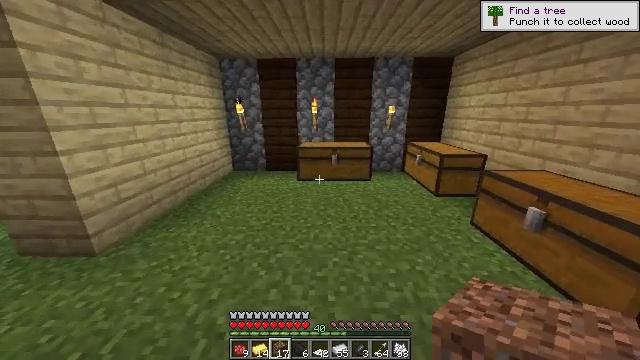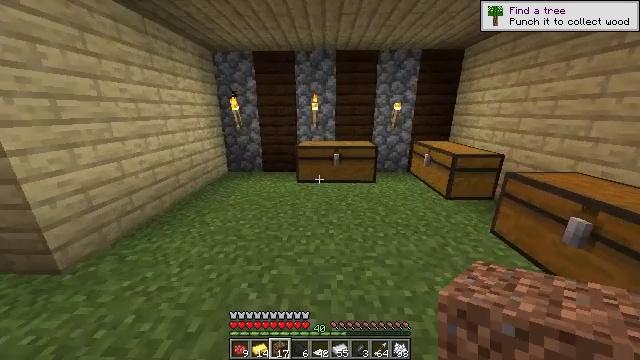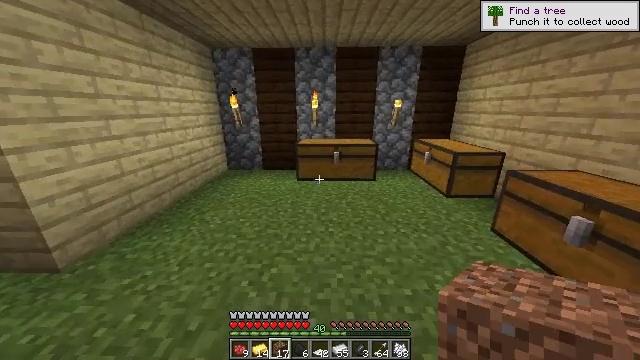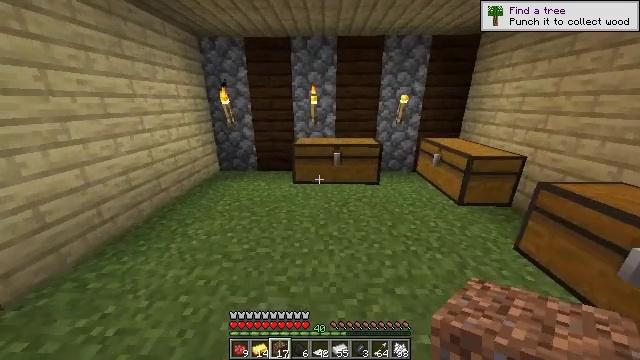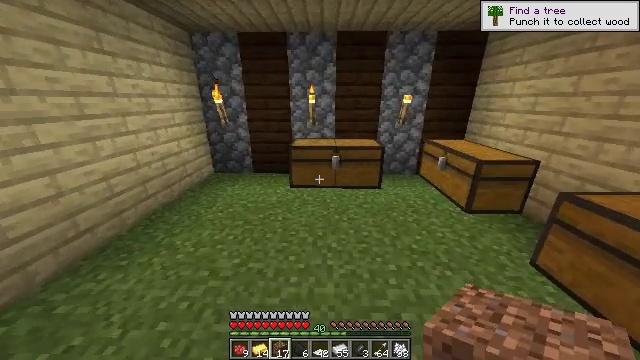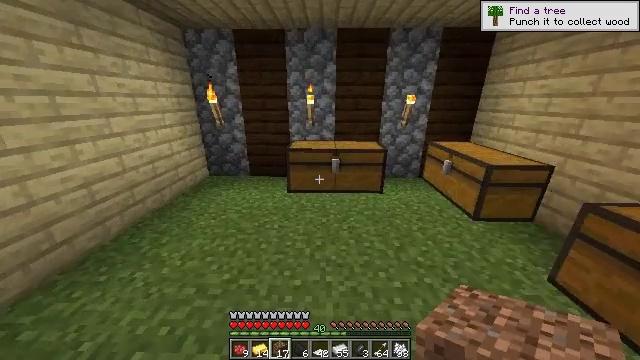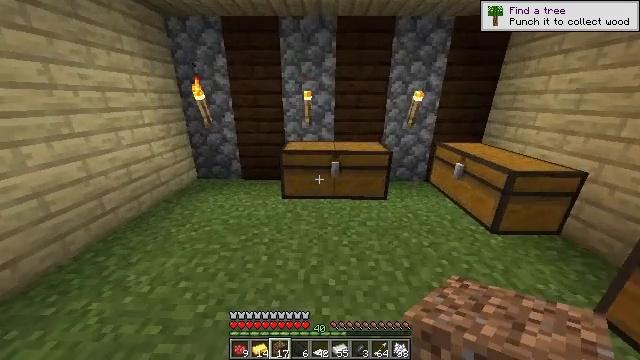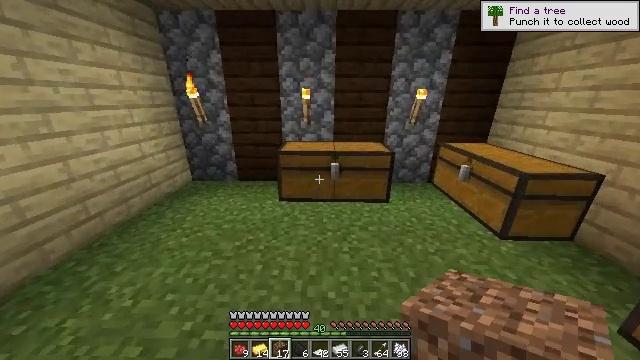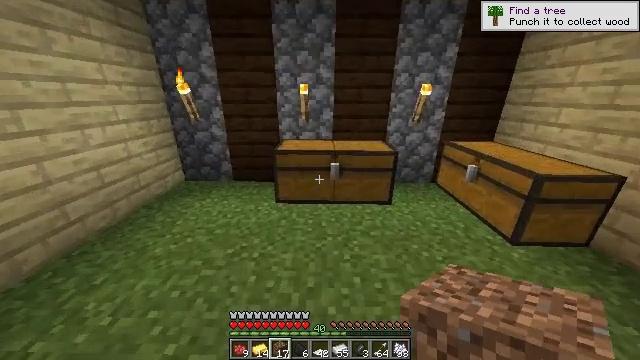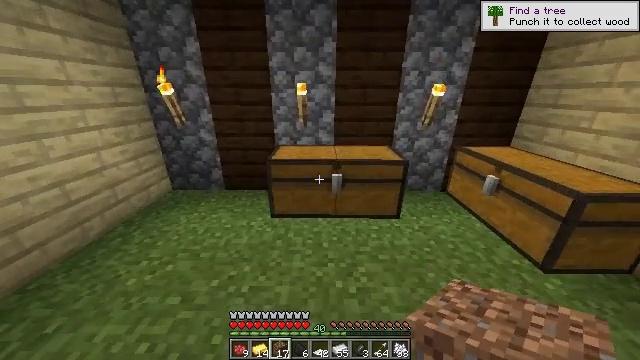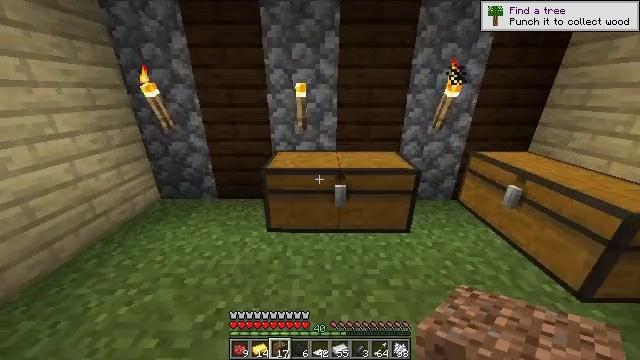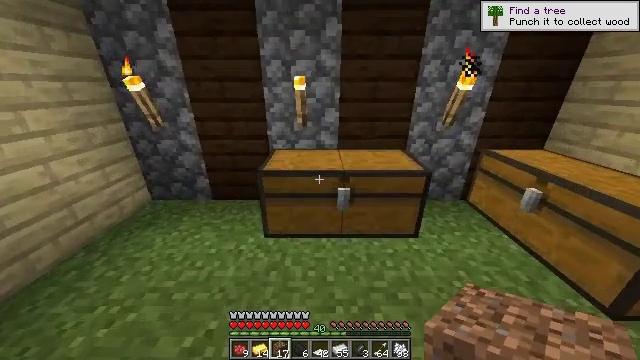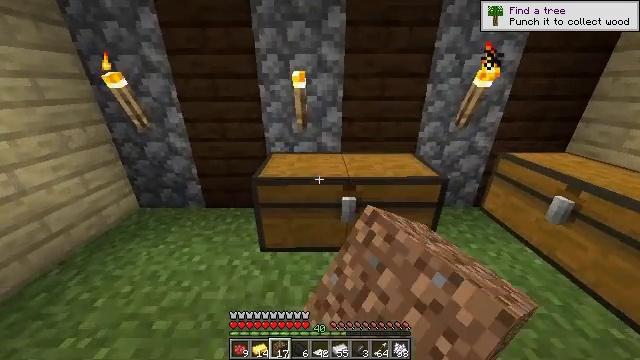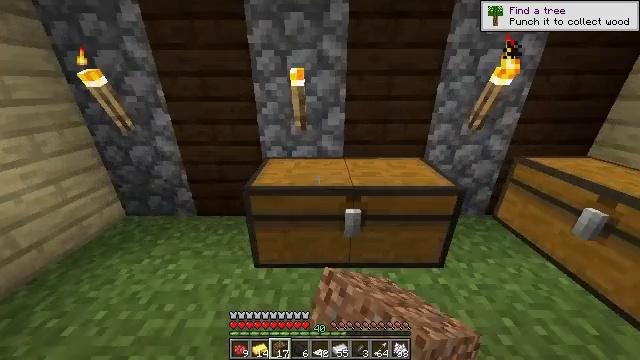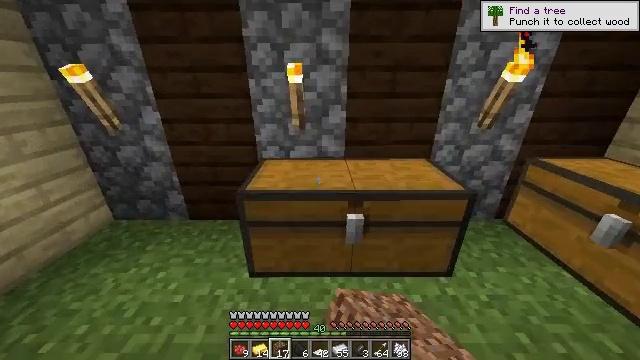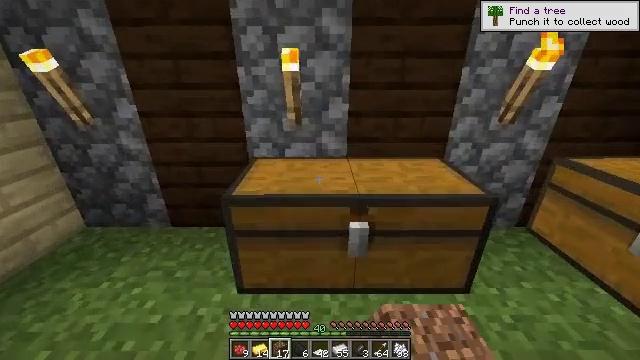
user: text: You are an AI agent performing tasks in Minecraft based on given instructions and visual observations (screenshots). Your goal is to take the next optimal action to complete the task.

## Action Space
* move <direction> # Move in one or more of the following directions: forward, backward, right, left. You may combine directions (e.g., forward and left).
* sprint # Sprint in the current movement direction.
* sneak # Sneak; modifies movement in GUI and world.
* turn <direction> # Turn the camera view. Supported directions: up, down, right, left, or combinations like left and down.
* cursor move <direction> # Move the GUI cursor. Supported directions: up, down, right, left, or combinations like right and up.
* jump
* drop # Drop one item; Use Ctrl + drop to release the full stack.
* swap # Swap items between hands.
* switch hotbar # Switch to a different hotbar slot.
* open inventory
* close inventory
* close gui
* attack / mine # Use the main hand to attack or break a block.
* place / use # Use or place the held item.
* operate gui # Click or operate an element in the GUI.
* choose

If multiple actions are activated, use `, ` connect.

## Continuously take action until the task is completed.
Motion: motion action
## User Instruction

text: Get a gold block by arranging ingots in the crafting grid.
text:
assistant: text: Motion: move forward
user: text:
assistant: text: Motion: move forward
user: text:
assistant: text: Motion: move forward, turn down
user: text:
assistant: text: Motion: move forward
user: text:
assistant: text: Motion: move forward
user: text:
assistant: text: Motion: move forward
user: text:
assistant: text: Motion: move forward
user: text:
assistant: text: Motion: move forward
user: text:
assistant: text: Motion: move forward
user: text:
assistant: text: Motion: move forward
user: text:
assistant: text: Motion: move forward, turn down, use / place
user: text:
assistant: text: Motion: move forward, use / place
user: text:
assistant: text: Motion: use / place
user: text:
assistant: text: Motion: no_op
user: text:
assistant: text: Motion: no_op
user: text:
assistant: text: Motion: open gui
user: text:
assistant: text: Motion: no_op
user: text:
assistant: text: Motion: no_op
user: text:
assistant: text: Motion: no_op
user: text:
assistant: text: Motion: no_op
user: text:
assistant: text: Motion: no_op
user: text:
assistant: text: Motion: no_op
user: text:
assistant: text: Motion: no_op
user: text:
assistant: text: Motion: no_op
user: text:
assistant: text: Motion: cursor move right and up
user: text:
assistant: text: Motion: cursor move right and up
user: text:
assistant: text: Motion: cursor move right
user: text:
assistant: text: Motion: no_op
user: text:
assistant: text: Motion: no_op
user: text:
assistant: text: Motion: no_op